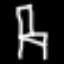
Label: chair